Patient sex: M
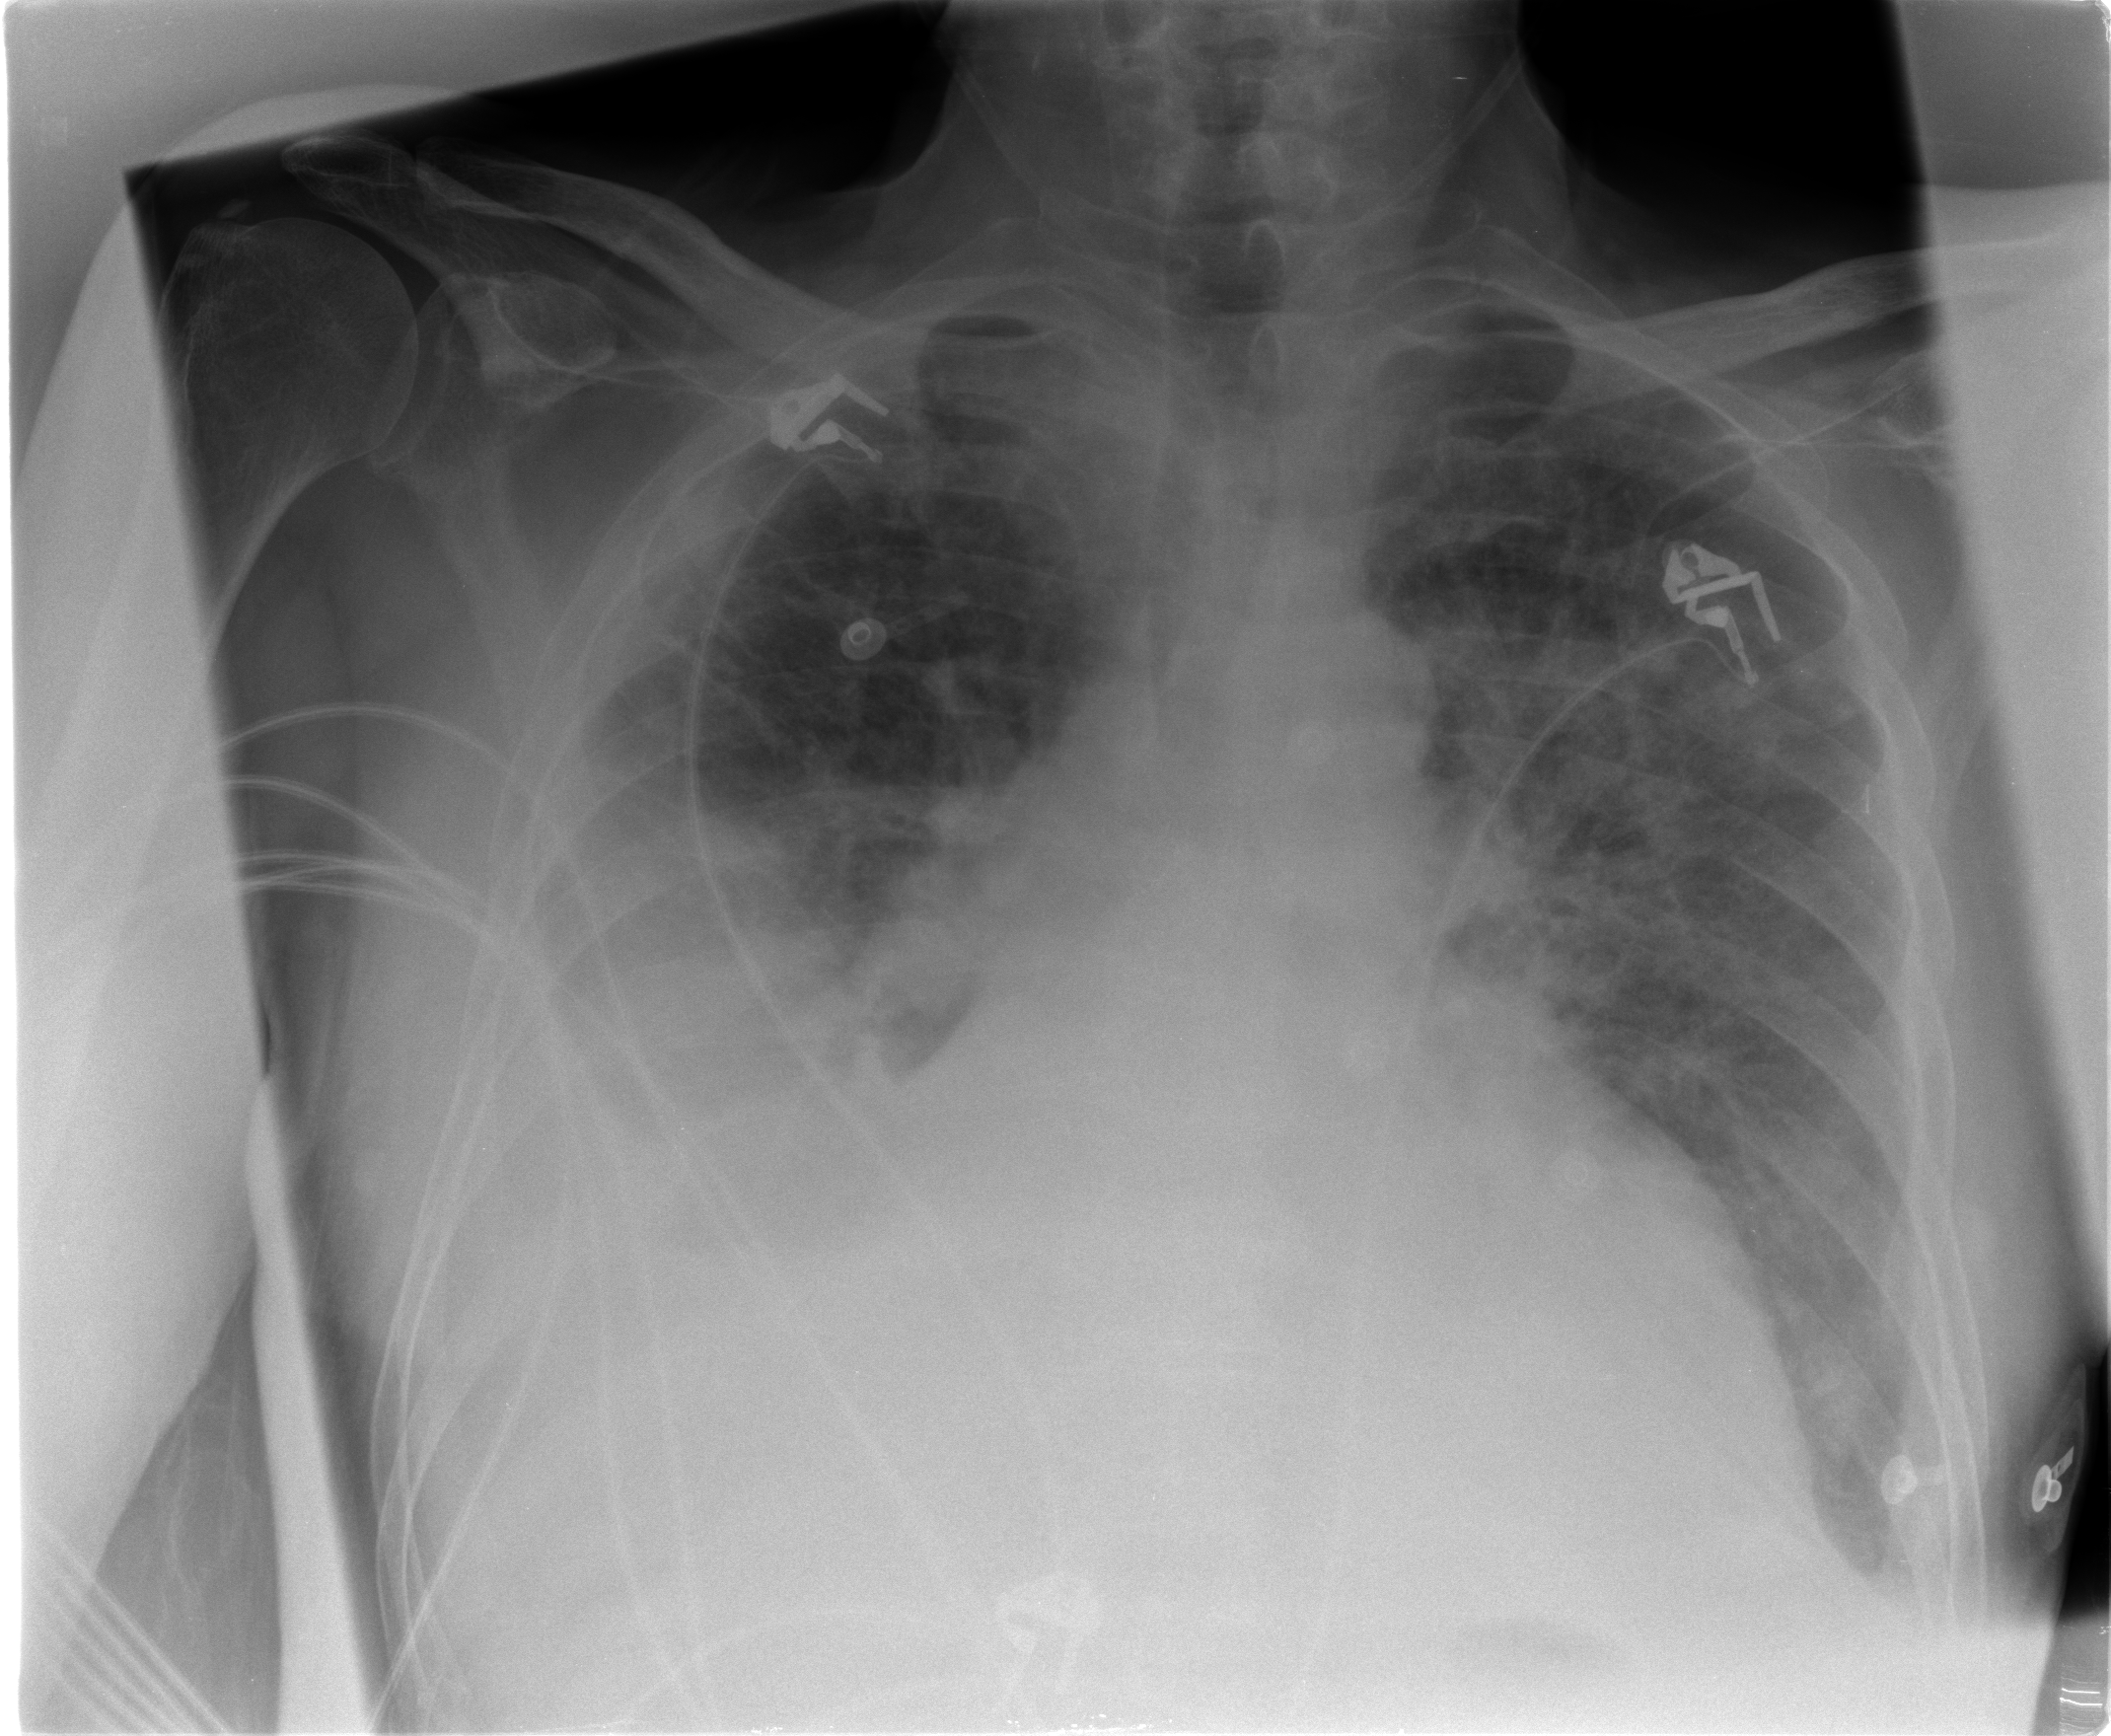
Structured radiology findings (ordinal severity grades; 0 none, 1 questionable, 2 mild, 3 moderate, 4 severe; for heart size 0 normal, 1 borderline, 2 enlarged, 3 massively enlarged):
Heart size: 2
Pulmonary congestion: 3
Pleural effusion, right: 3
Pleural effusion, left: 2
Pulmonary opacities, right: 3
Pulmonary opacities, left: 3
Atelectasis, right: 3
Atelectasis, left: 2